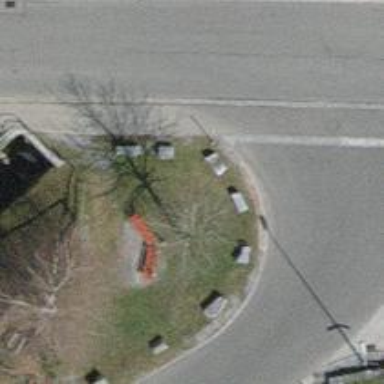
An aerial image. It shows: Red bench.